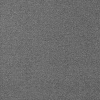
Atmospheric dust classification: dusty